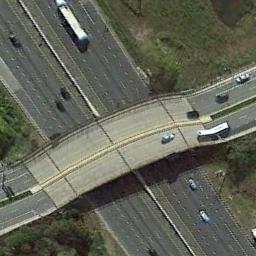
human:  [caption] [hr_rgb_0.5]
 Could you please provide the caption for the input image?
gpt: Several cars are on the road under the overpass .

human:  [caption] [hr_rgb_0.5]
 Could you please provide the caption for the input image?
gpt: There are four large trucks on the overpass .

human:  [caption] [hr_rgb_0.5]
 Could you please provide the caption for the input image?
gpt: The cross-line overpass is over the road on the lawn .

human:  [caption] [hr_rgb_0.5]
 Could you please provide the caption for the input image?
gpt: The overpass is next to the grass with some cars .

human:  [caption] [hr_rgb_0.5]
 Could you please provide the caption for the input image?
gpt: There are green meadows around the overpass .